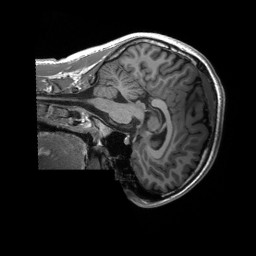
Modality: T1w
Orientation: sagittal
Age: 19
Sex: male
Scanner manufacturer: siemens
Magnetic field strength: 3 T
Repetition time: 2.3 s
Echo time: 0.00232 s